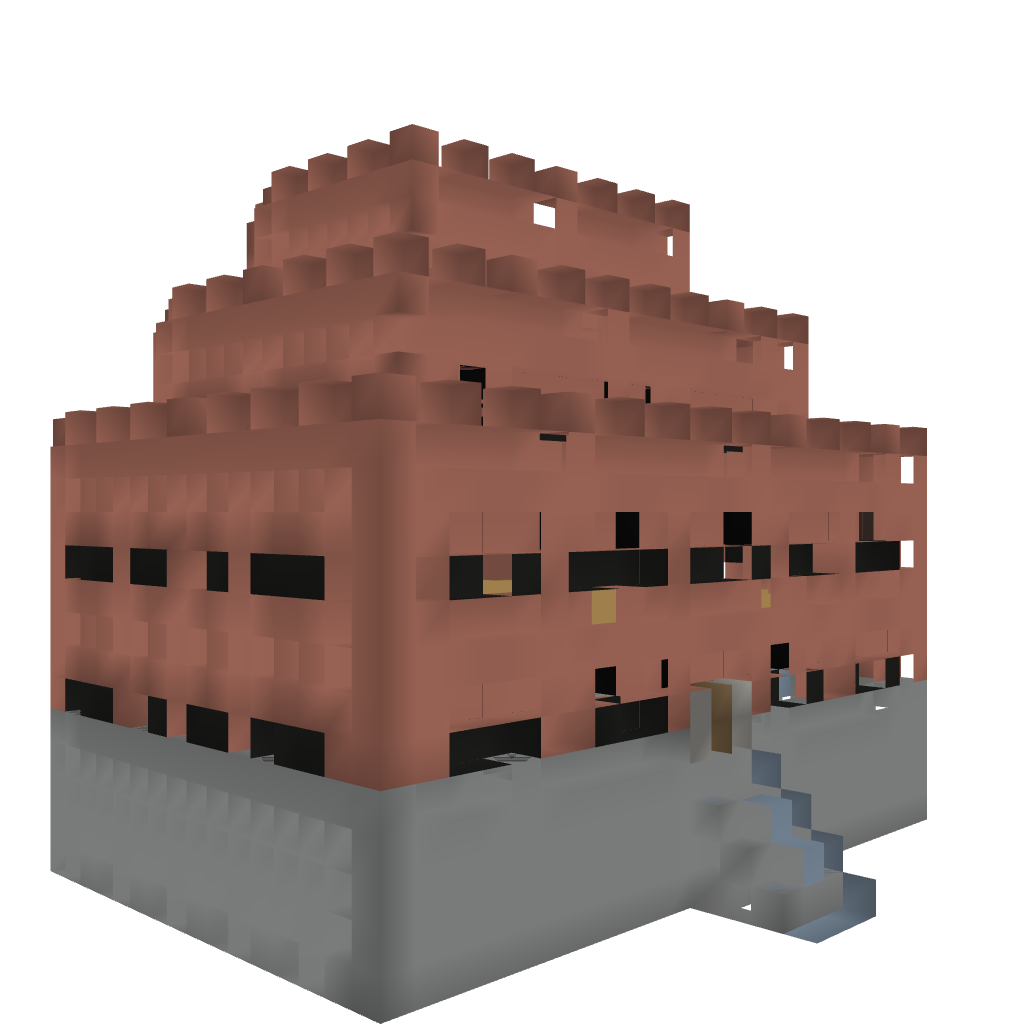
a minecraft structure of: Brick Fortress